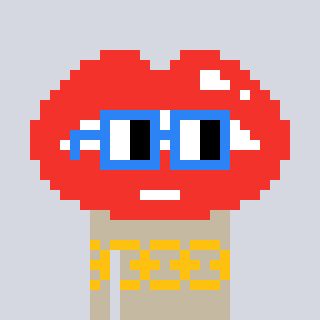
a pixel art character with square blue glasses, a lips-shaped head and a bege-colored body on a cool background